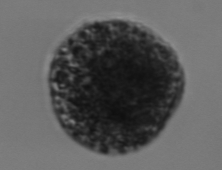
Label: Vicicitus_globosus